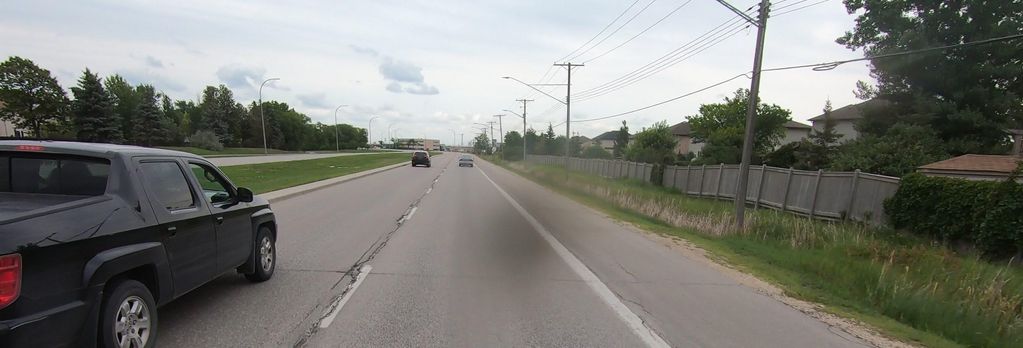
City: winnipeg